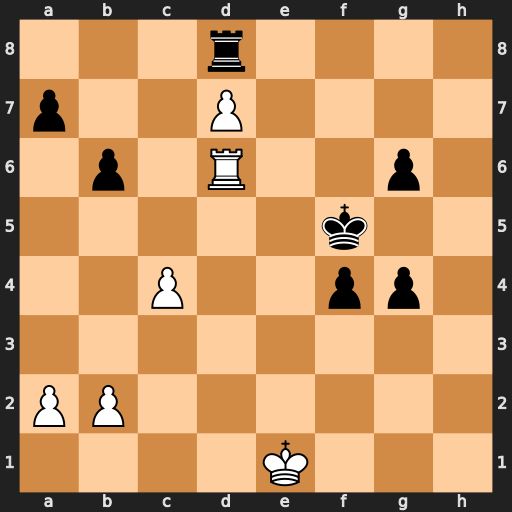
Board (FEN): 3r4/p2P4/1p1R2p1/5k2/2P2pp1/8/PP6/4K3
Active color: w
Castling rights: -
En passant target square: -
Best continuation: b4 Ke5 c5